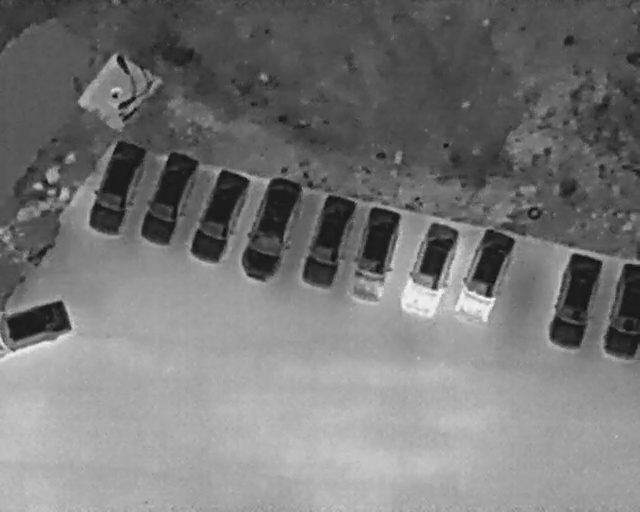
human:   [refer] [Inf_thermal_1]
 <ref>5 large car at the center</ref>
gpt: <box>[[26, 37, 42, 45, 21], [33, 40, 51, 49, 19], [43, 42, 58, 51, 15], [50, 45, 66, 53, 12], [59, 47, 75, 57, 18]]</box>

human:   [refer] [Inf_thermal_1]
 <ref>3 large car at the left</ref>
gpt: <box>[[0, 57, 10, 71, 2], [10, 32, 25, 41, 15], [18, 34, 33, 42, 18]]</box>

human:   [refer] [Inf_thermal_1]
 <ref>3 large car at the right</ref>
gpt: <box>[[68, 49, 83, 57, 20], [82, 54, 97, 62, 14], [88, 57, 104, 64, 2]]</box>